Question: I am creating a service which runs an .exe file on Windows 7. It must be done as a service due to complex requirements, so a console application is not possible.
I have written the following code, which works perfectly in a console application, however when placed in the service, the executable is never run.
'''
ProcessStartInfo startInfo = new ProcessStartInfo();
try
{
startInfo.WorkingDirectory = "C:\Folder";
startInfo.FileName = "MyApp.exe";
Process myProcess = Process.Start(startInfo);
}
catch (Exception ex)
{
using (StreamWriter writer = File.AppendText(path))
{
writer.WriteLine(ex.Message);
}
}
}
'''
No errors are being thrown, but the application is simply not starting.
I have read that services cannot run an executable in a straightforward manner, and have modified the above code based on suggestions, however it does not work.

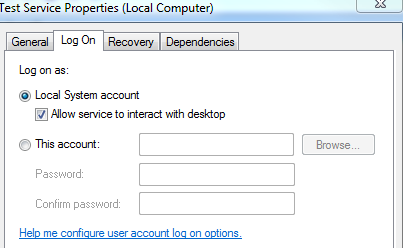
Answer: This question has been the cause of great frustration, and I have finally solved my problem. Yes, I have managed to make a service load a GUI application, even though everyone says that it is impossible. There is a warning though - the "fix" can be considered as exploiting a loophole in Windows, as the code which I used basically passes the Vista and Windows 7 UAC. Essentially, the application is always executed with full rights and bypasses the UAC.
If anyone has this same problem, what you need to do is iterate through a list of logged in users on the PC, and choose to open the UI application in this session (which has the user's desktop), rather than in session 0 where the service is supposed to be running (and which does not have a desktop).
For some people, this might not be a solution as it is not secure. But in my case, security is not a main concern, and I just needed it to work (had to be a service by force).
Hope this helps anyone who has the same problem that I had.